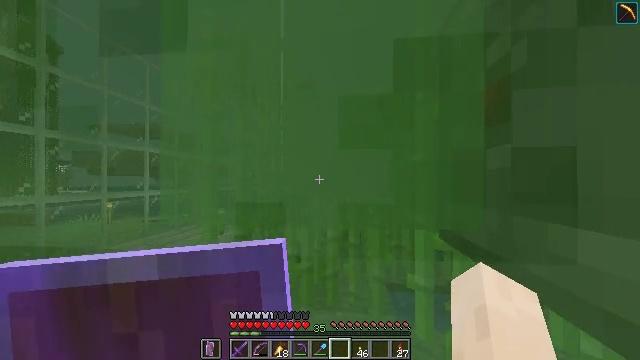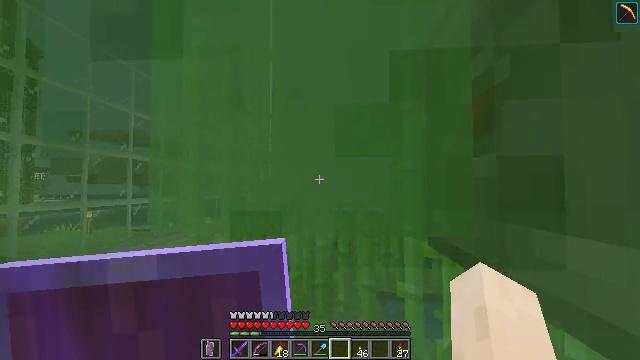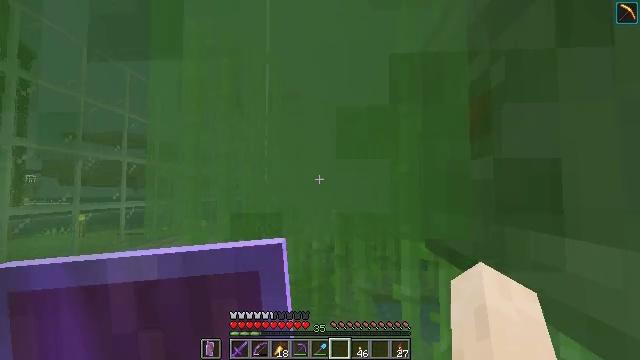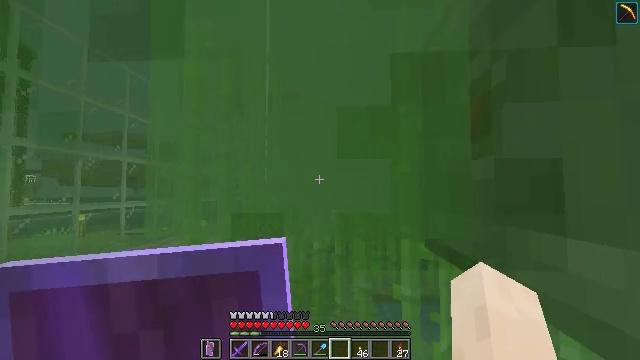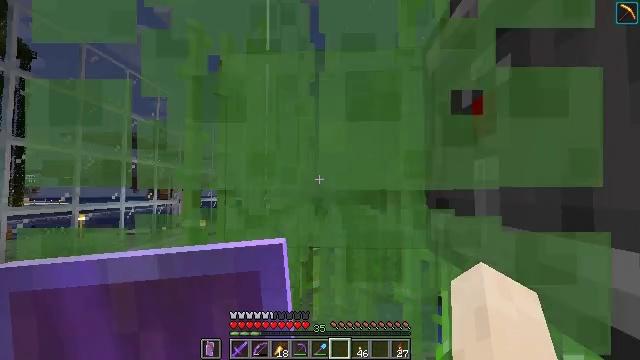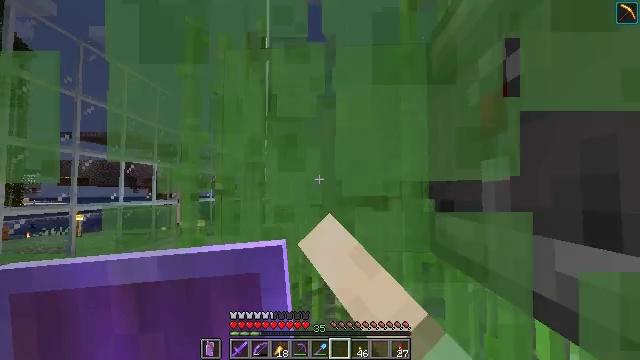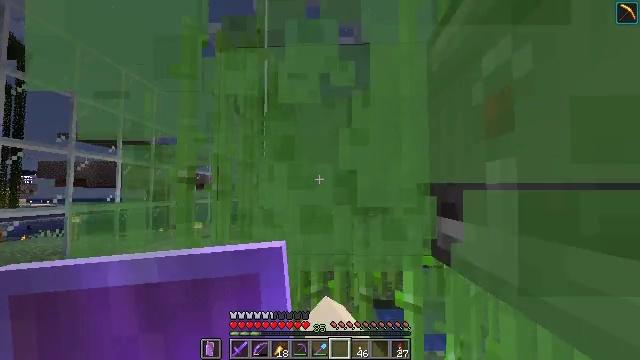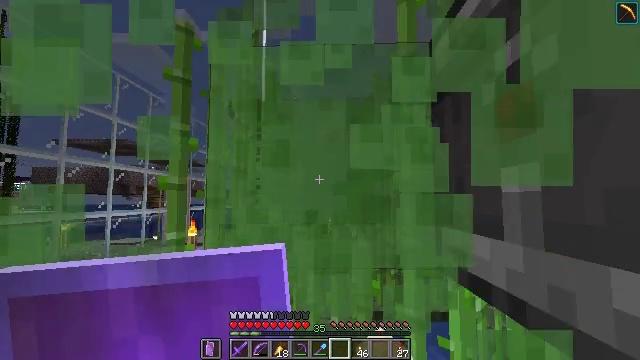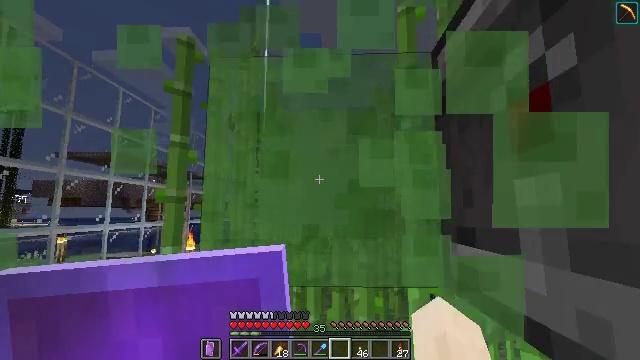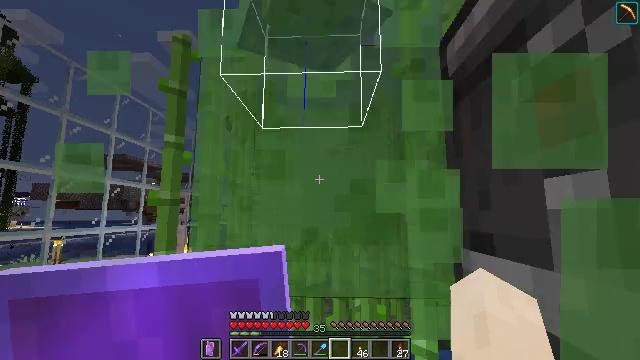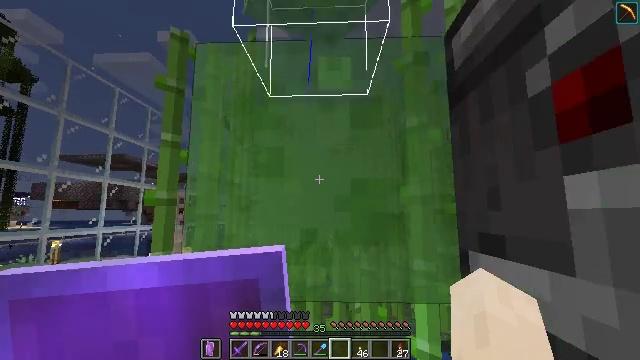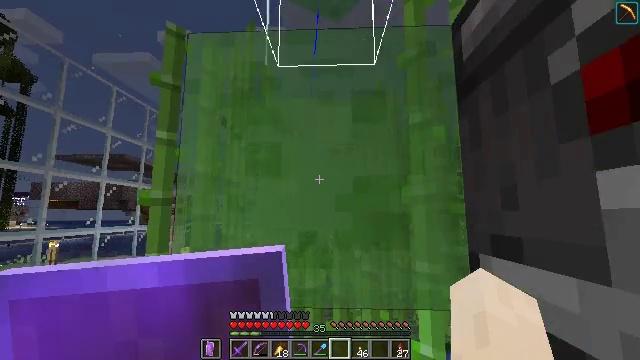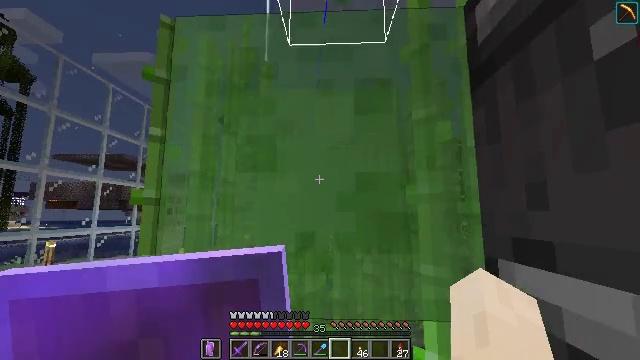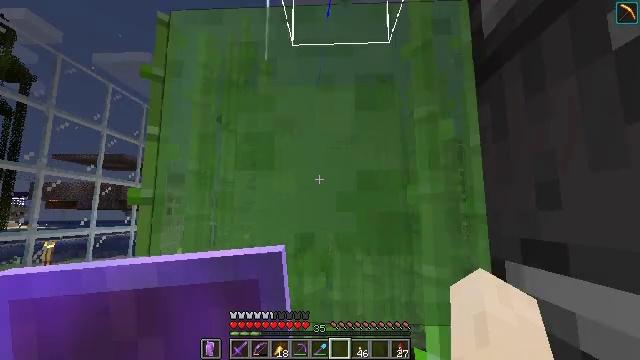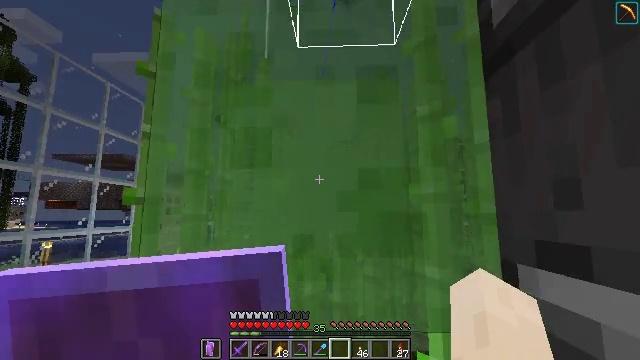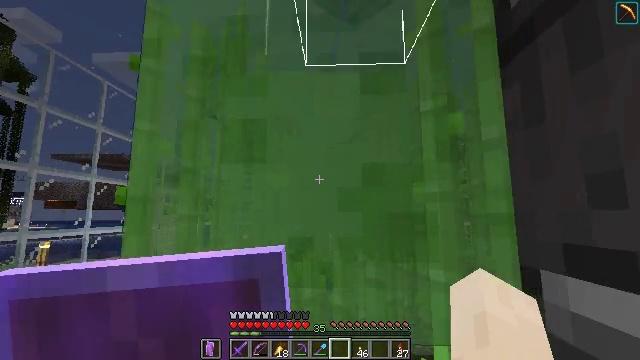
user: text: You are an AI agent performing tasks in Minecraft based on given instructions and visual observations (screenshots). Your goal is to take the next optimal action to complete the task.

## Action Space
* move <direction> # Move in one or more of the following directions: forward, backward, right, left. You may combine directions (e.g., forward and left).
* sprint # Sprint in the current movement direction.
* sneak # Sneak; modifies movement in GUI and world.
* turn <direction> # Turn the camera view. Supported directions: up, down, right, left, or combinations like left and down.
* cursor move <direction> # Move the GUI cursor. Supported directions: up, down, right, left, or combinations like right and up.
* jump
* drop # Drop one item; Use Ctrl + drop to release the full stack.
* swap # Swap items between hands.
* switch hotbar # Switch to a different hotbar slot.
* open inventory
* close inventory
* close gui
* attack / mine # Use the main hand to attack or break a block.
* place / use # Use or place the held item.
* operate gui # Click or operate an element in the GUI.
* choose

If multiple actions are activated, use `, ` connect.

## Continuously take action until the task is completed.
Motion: motion action
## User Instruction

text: Harvest the slime block from the ground.
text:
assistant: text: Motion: move forward, sneak, turn right and up
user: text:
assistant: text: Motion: move forward, sneak
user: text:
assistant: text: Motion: move forward, sneak
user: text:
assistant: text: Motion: move forward, sneak, attack / mine
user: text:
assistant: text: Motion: move forward, sneak, attack / mine
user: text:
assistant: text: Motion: move forward, sneak
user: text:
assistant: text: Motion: move forward, sneak, turn up
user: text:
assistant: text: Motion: move forward, sneak, turn up
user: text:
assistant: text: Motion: move forward, sneak
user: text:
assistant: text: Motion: move forward, sneak
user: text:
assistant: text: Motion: move forward, sneak
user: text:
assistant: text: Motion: move forward, sneak
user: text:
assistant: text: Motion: move forward, sneak
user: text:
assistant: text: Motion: move forward, sneak
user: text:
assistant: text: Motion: move forward, sneak
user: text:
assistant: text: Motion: move forward, sneak
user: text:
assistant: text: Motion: move forward, sneak
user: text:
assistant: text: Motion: move forward, sneak
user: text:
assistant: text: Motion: move forward, sneak
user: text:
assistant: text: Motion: move forward, sneak, attack / mine
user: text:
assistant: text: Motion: move forward, sneak, attack / mine
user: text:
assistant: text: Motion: move forward, sneak, attack / mine
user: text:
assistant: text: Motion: move forward, sneak
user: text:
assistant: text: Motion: move forward, sneak
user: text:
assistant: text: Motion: move forward, sneak
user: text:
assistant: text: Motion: move forward, sneak
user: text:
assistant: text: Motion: move forward, sneak
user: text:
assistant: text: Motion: move forward, sneak
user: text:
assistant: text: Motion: move forward, sneak
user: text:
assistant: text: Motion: move forward, sneak